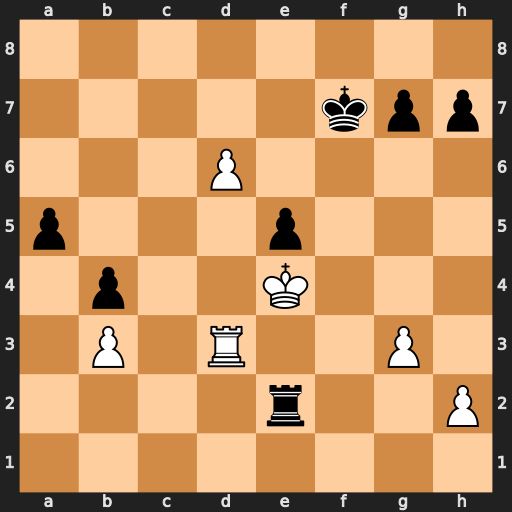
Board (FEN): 8/5kpp/3P4/p3p3/1p2K3/1P1R2P1/4r2P/8
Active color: w
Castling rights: -
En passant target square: -
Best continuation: Kf3 e4+ Kxe2 exd3+ Kxd3 Ke6 Kc4